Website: crate-barrel
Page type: cart
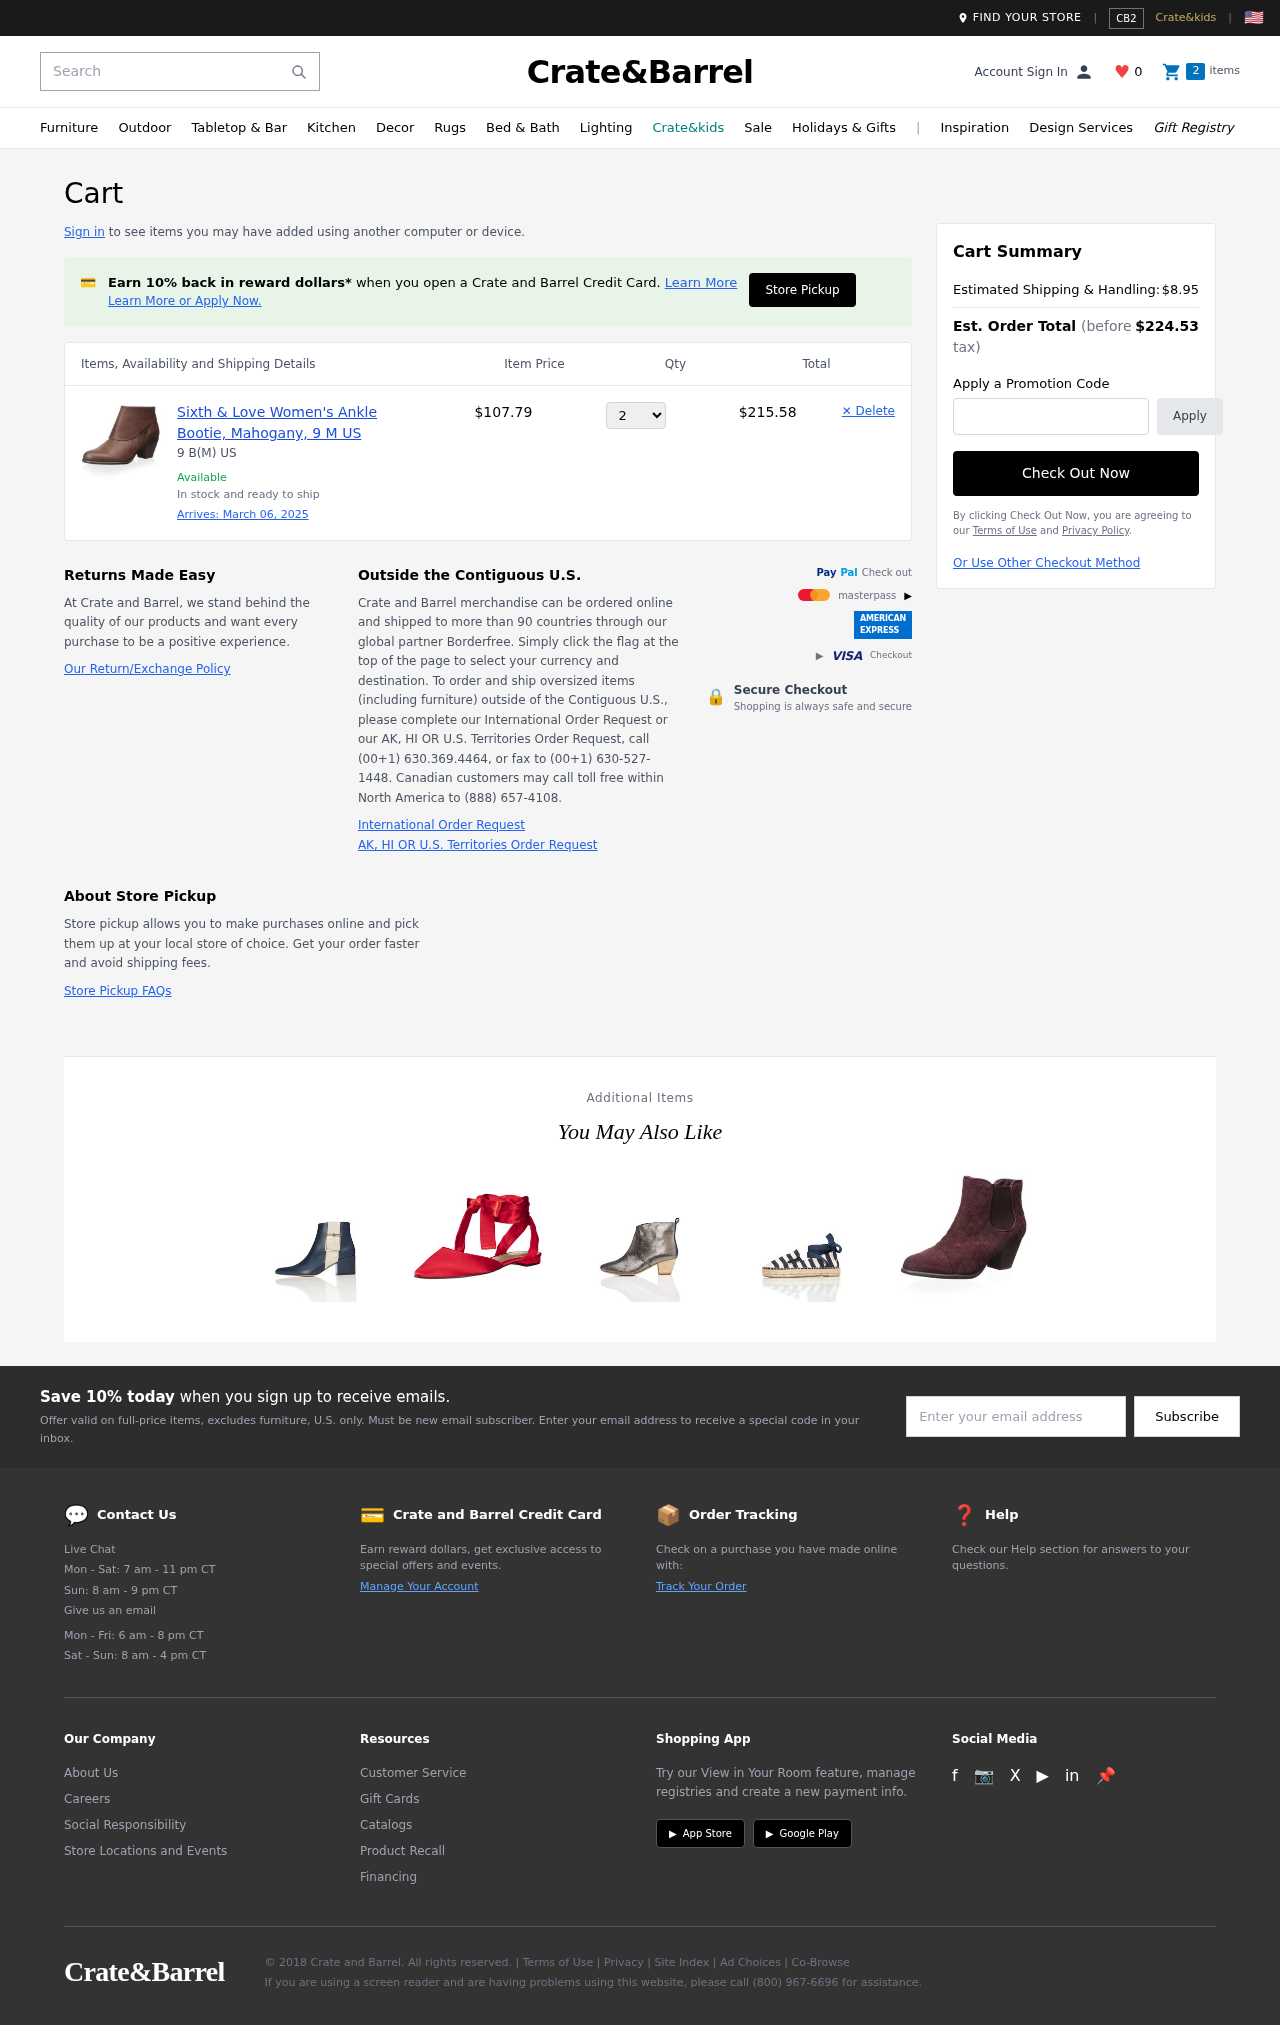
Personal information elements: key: PII_PROMO_CODE
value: FALL24
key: PII_EMAIL
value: susan.white@hotmail.com
Product elements: key: PRODUCT1_DESC
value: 9 B(M) US
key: PRODUCT1_NAME
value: Sixth & Love Women's Ankle Bootie, Mahogany, 9 M US
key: PRODUCT1_PRICE
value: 107.79
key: PRODUCT1_QUANTITY
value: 2
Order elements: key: ORDER_DELIVERY_DATE
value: March 06, 2025
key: ORDER_SUBTOTAL
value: $215.58
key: ORDER_SHIPPING_COST
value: $8.95
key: ORDER_TOTAL
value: $224.53